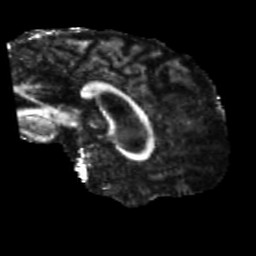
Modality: FA
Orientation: sagittal
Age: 71
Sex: male
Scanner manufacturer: siemens
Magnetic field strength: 3 T
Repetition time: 5.25 s
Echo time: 0.08 s